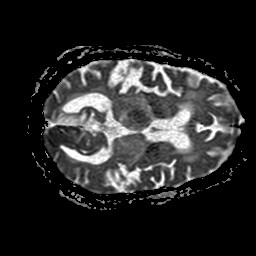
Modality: ADC
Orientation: axial
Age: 82
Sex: female
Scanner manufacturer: philips
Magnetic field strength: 1.5 T
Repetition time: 2.975 s
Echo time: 0.09411 s